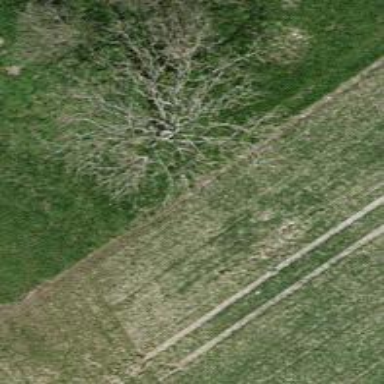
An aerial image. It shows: Agricultural area featuring trees.